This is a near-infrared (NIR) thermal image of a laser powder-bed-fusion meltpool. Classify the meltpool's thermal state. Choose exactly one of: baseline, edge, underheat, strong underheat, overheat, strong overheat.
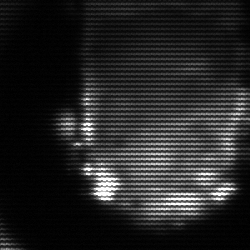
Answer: baseline